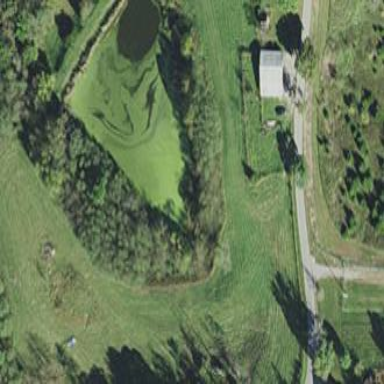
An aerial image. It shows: Pond with natural water.